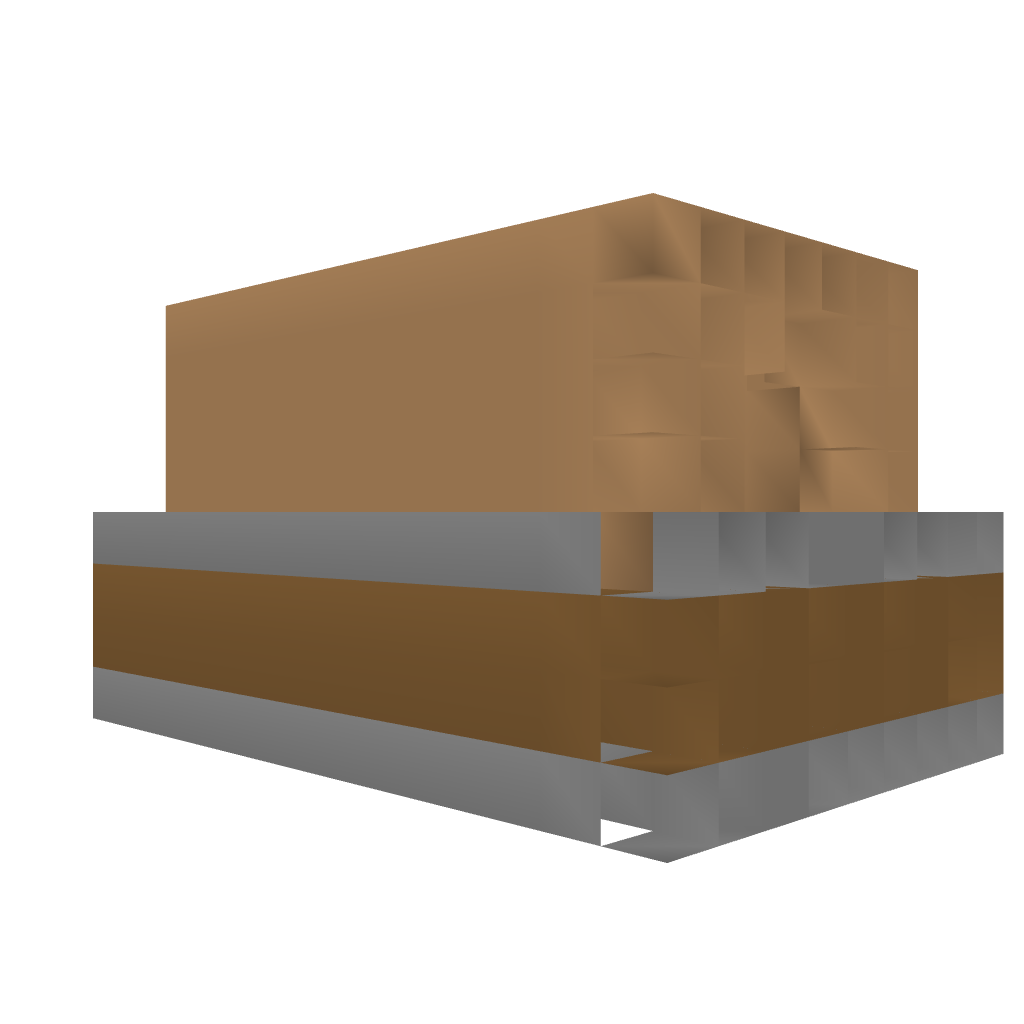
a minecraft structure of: Library cube wooden house no roof 40% earth below